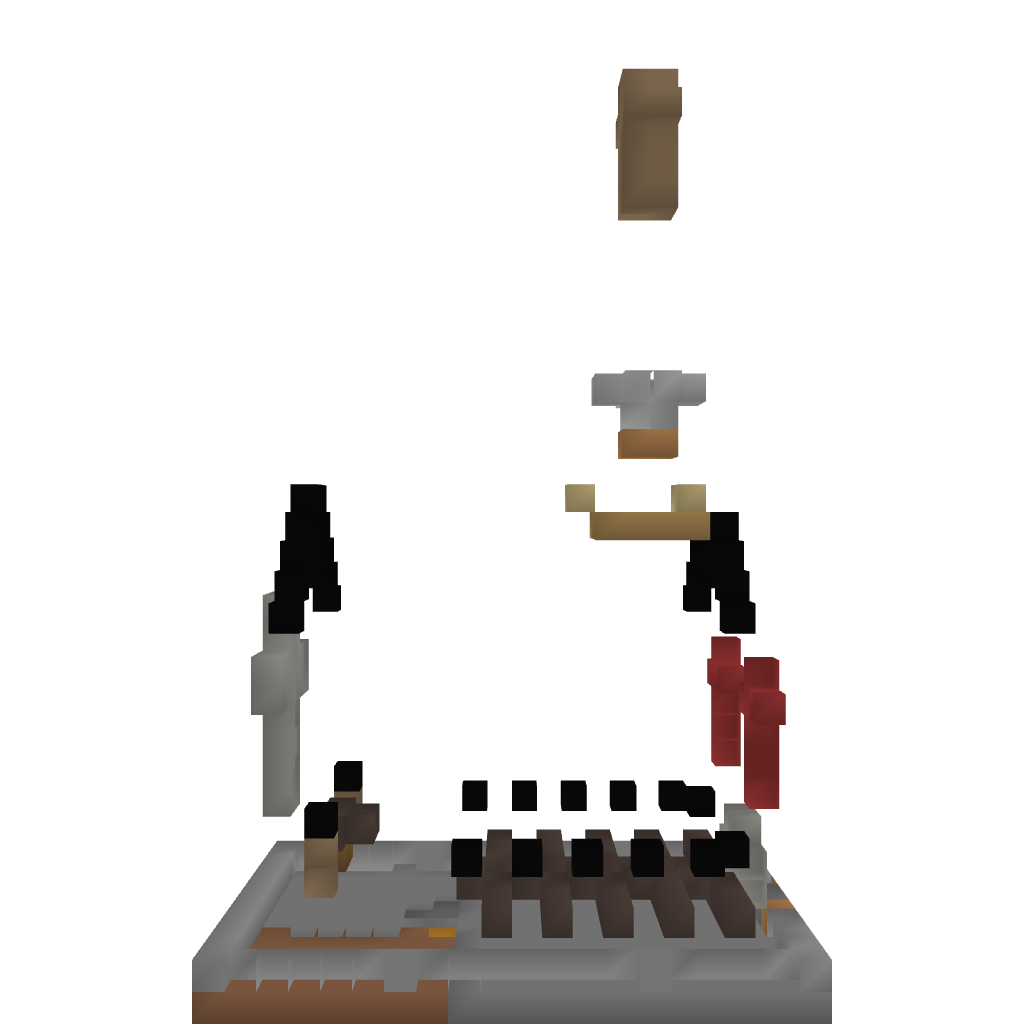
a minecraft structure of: Church